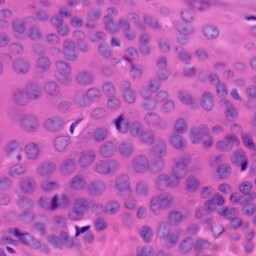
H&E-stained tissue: Skin